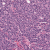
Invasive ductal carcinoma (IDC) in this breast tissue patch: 1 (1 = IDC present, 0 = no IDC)